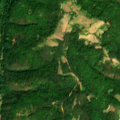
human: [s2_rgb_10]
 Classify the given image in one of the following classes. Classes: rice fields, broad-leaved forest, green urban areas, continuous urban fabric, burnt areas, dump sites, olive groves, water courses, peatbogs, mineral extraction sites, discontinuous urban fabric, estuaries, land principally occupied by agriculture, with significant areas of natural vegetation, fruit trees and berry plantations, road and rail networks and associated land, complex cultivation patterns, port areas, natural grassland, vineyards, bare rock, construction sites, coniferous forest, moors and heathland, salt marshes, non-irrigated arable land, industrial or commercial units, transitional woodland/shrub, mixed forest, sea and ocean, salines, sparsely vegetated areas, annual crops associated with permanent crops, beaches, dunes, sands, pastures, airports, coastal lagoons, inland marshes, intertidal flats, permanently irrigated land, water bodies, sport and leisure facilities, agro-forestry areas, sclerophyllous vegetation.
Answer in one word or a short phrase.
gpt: land principally occupied by agriculture, with significant areas of natural vegetation, broad-leaved forest